Question: So, whenever I click on my button, this happens:

Is there any way to prevent this?
Thanks guys. :)
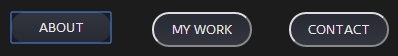
Answer: Think you keeping your button inside '<a>' tag. If so use this code
'''
a #btnid
{
border:none;
}
'''